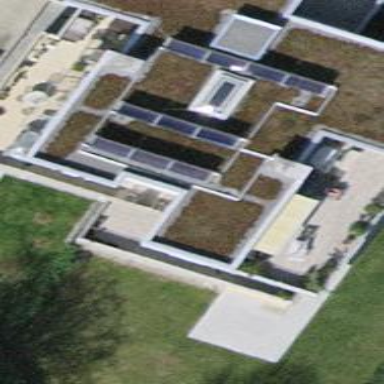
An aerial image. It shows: View of roof of building.